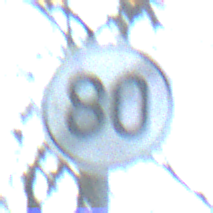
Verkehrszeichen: EndeGeschwindigkeit80
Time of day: MorningAfternoon
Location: Outdoor (Nature)
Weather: Clear
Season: NotSpecified
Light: Natural